Question: My program should replace the group with an even number of zeros, which go in a row, with two zeros and group with an odd number of zeros replace with only one zero. If the input has no zeroes, it should be left as is. I've written following code to solve this problem.
'''
#include <iostream>
#include <vector>
#include <algorithm>
using namespace std;
int main() {
int n;
cout << "Enter an array size:
";
cout << "n = ";
cin >> n;
vector<int> arr(n);
vector<int> temp_arr(n);
cout << "Enter an array:
";
for (int i = 0; i < n; i++) {
cin >> arr[i];
}
for (int i = arr.size() - 1; i >= 1; i--) {
if (arr[i] == arr[i - 1] && arr[i] == 0){
temp_arr.push_back(i);
}
else if (arr[i] != 0) {
if (temp_arr.size() % 2 == 1) {
arr.erase(arr.begin() + i);
temp_arr.clear();
}
else if (temp_arr.size() % 2 == 0){
arr.erase(arr.begin() + i);
arr.insert(arr.begin() + i , 0);
temp_arr.clear();
}
}
}
cout << "Output of the program:
";
for (int i = 0; i < arr.size(); i++) {
cout << arr[i] << " ";
}
system("pause");
return 0;
}
'''
But after compilation I've got this:

The whole array was replaced with zeros.
What did I do wrong?
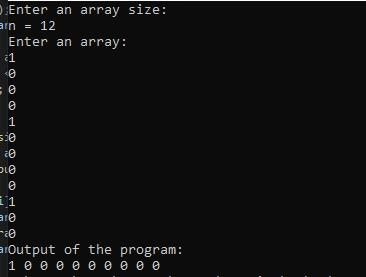
Answer: I have altered the structure of your program (inserted a counter 'count_zeroes' in place of auxiliary vector 'temp_arr'), but this should work as intended:
'''
#include <iostream>
#include <vector>
using namespace std;
int main()
{
int n;
cout << "Enter an array size:
";
cout << "n = ";
cin >> n;
vector<int> arr(n);
// temp_arr not used
cout << "Enter an array:
";
for (int i = 0; i < n; i++) {
cin >> arr[i];
}
int count_zeroes = 0;
for (int i = arr.size() - 1; i >= 0; i--) { // index to i=0 included
if (arr[i] == 0)
count_zeroes++;
if (i == 0 || arr[i] != 0) { // corner case of arr = all zeroes included
if (count_zeroes != 1 && count_zeroes % 2 == 1)
arr.erase(arr.begin()+i+1, arr.begin()+i+count_zeroes);
else if (count_zeroes != 0 && count_zeroes != 2 && count_zeroes % 2 == 0)
arr.erase(arr.begin()+i+2, arr.begin()+i+count_zeroes);
count_zeroes = 0;
}
}
cout << "Output of the program:
";
for (vector<int>::size_type i = 0; i < arr.size(); i++) {
cout << arr[i] << " ";
}
cout << endl;
system("pause");
return 0;
}
'''